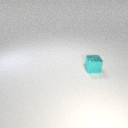
small cyan metal cube